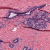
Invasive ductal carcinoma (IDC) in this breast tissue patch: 0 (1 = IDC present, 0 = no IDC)